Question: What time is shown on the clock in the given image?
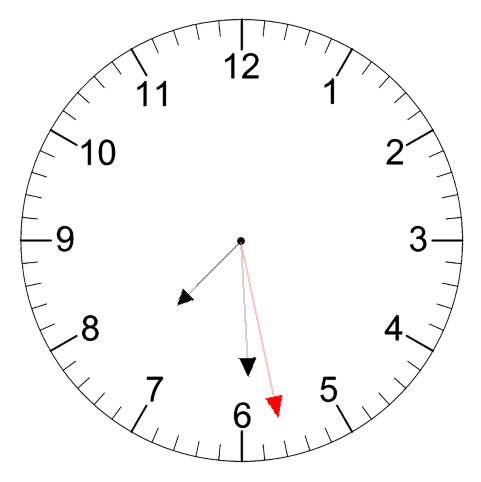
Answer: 07:29:28